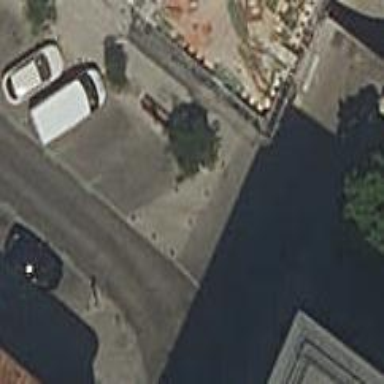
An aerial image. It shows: Bollard.